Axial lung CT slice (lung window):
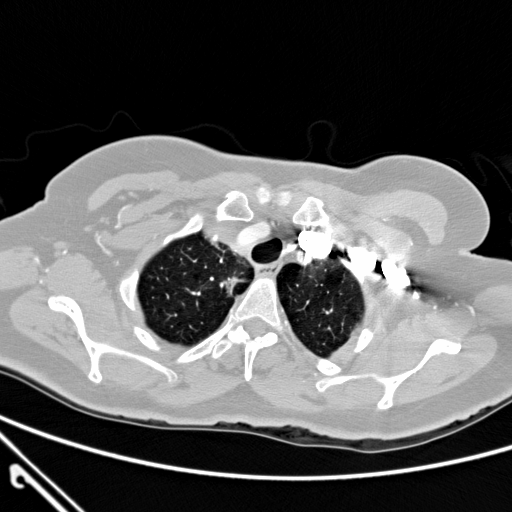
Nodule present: no